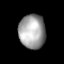
Tissue: lung
Cell type: Epithelial cells
Senescence score: 0.223
Nuclear area (px): 886
Mean DAPI intensity: 160.828